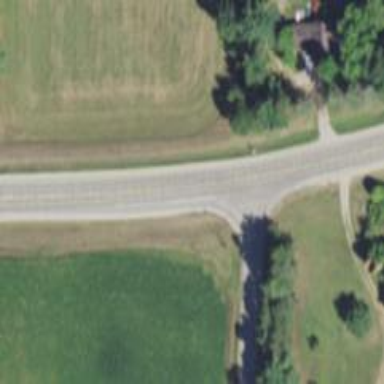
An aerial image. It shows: Tertiary road.